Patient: sex F, age 71
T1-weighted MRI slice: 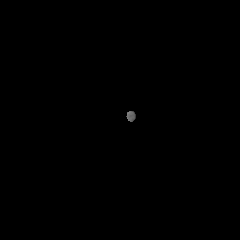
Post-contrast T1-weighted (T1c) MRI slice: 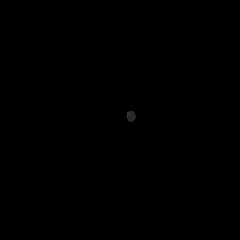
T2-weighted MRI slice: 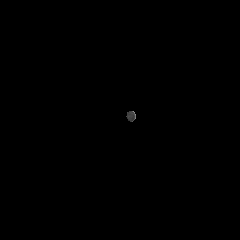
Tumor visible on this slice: no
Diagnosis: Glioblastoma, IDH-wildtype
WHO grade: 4